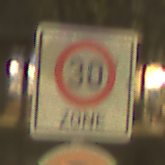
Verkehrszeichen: BeginnZone30
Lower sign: EingeschraenktesHalteverbot
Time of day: Night
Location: Outdoor (Urban)
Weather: Overcast
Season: NotSpecified
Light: Artificial